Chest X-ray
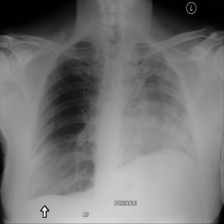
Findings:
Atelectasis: negative
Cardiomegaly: negative
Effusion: negative
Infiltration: negative
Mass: negative
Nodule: negative
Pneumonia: negative
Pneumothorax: negative
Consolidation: negative
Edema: negative
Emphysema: negative
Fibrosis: negative
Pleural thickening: negative
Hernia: negative